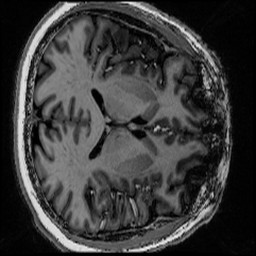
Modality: MP2RAGE
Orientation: axial
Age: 42
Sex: male
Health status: healthy